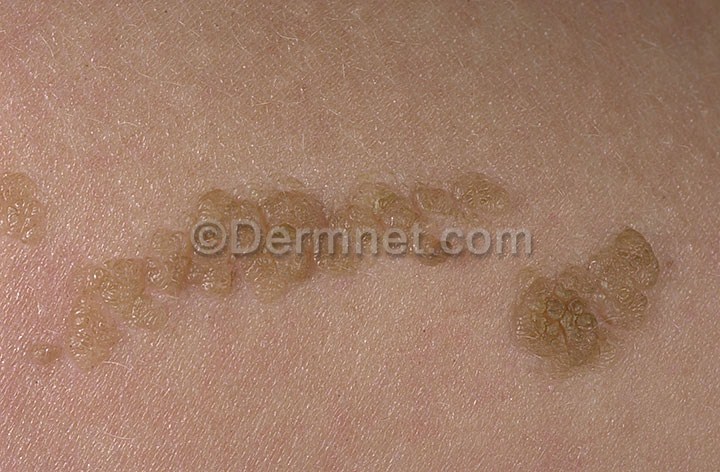
Disease: Seborrheic Keratoses and other Benign Tumors